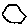
Label: hexagon